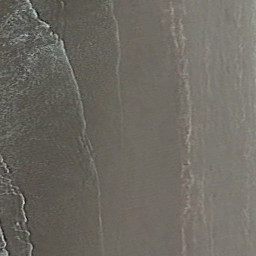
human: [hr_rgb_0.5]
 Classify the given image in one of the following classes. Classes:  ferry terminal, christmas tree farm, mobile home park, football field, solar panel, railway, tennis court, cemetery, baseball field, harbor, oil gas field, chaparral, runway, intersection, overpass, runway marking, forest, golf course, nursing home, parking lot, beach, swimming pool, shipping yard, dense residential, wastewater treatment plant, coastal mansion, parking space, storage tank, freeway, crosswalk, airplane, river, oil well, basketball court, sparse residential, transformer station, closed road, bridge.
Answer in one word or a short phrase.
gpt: beach